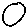
Label: circle